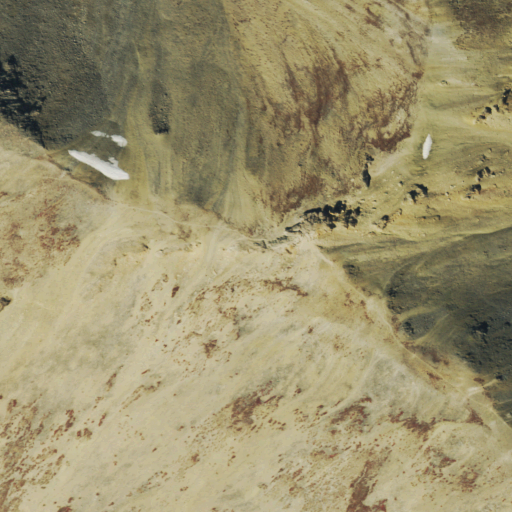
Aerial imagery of mountain in Colorado named Mount Belford containing grassland, barren land, shrub, and snow